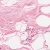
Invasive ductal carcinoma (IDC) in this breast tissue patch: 0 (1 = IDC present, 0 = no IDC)